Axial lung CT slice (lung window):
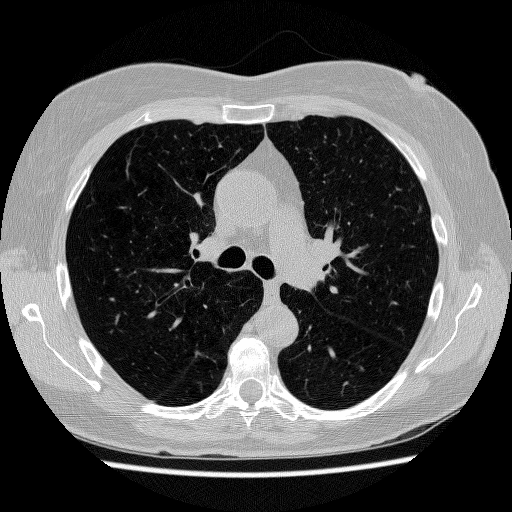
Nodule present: yes
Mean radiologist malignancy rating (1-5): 2